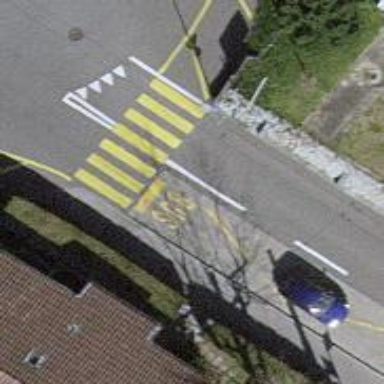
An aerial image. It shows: Uncontrolled footway crossing with markings.